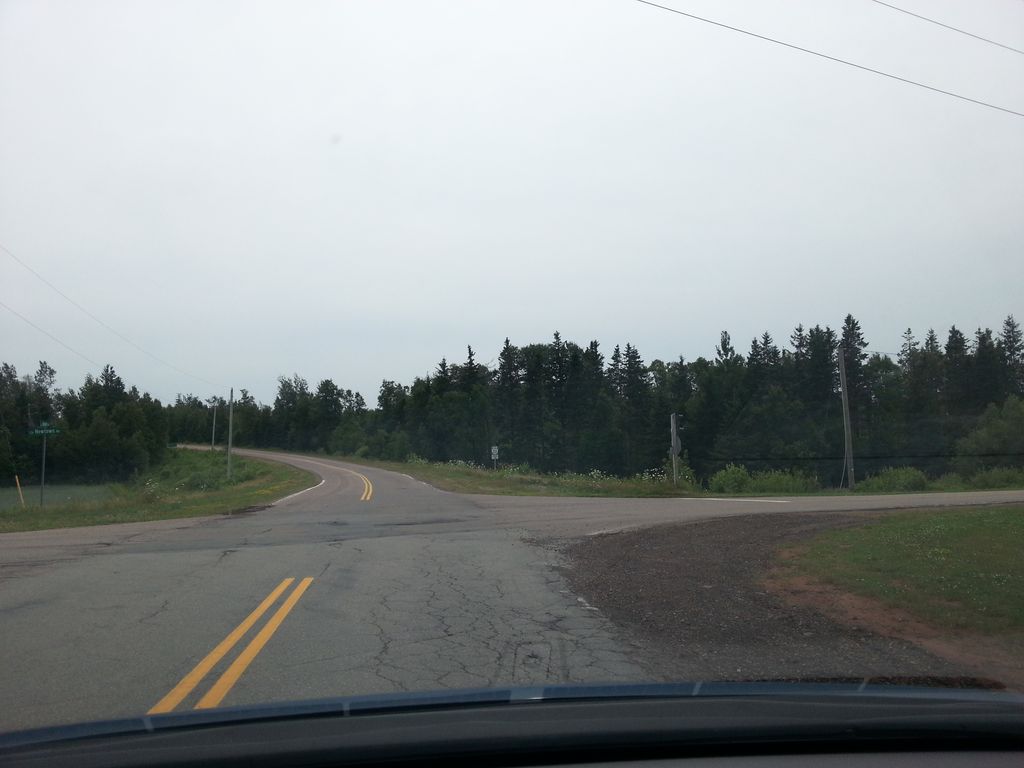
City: charlottetown